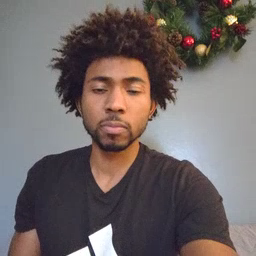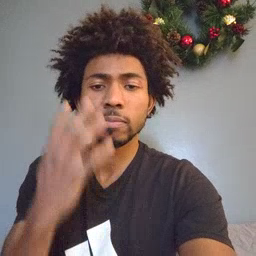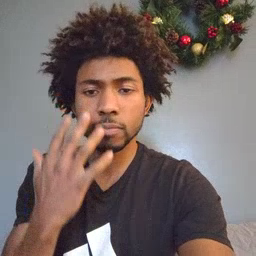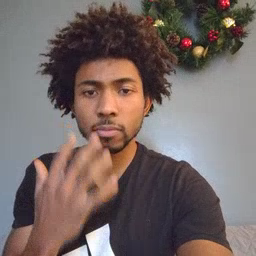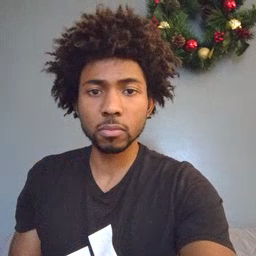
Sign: sad